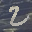
Label: 2